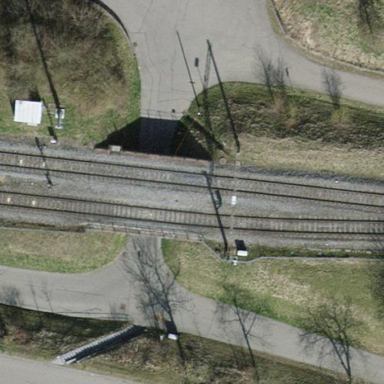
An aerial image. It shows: Arch bridge that is man-made.